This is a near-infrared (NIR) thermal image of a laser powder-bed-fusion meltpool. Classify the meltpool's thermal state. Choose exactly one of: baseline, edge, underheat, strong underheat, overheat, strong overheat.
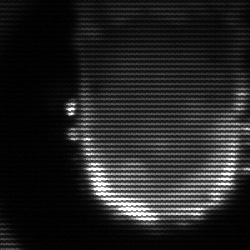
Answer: baseline